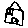
Label: house